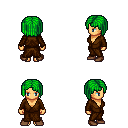
a pixel art fantasy rpg character, female body template, human, tanned skin, brown robe, gold greaves, green pageboy hairstyle, brown shoes, four views (front, back, left, right), 2x2 character sprite sheet, small pixel art, hard edges, no anti-aliasing